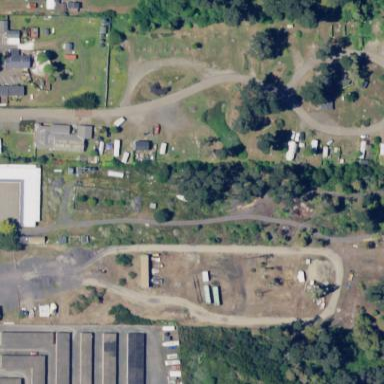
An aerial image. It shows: Caravan site for tourism.